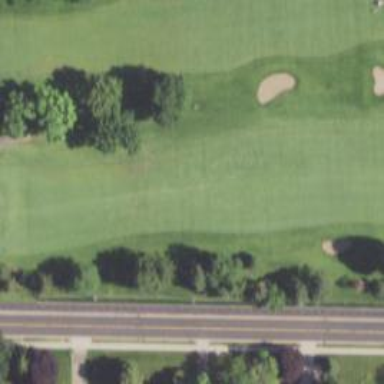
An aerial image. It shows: Golf hole.